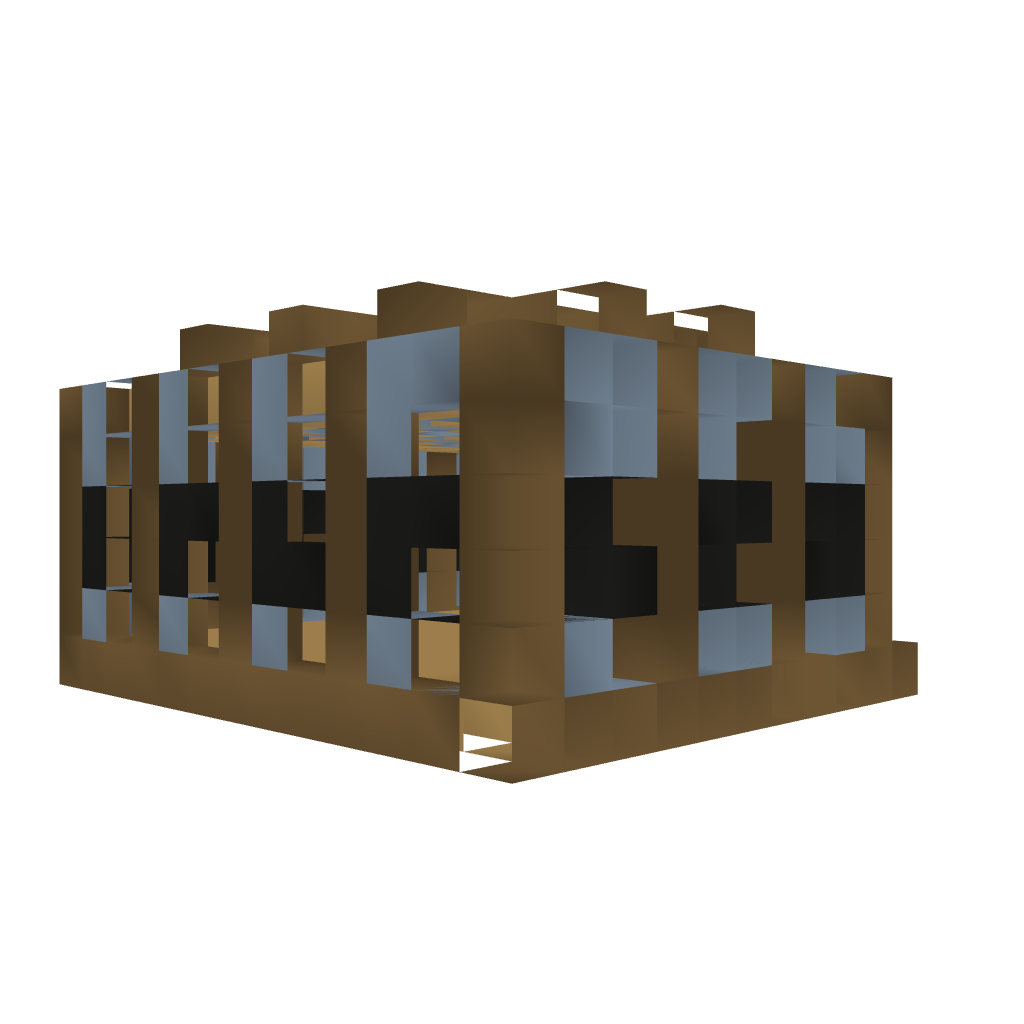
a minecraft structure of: House